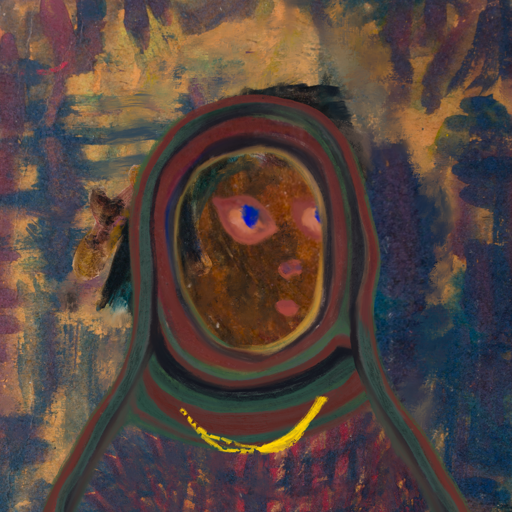
Background: InTheSun, Head And Neck Side: Mosgoul, Face Side: Mother_And_Son_Mother, Bust: In_The_Sun, Hair Side: Pipe, Head Accessory: After_Raid_Scarf, Second Necklace: Blank, Necklace: Irani_1, Baby: Blank